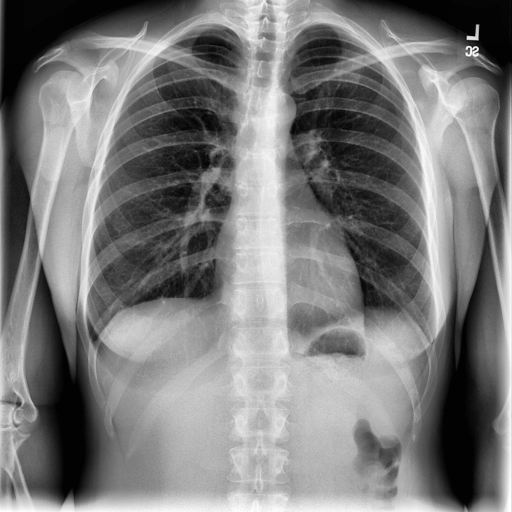
Finding: NORMAL